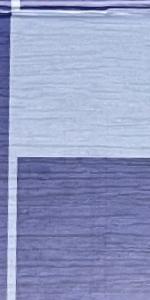
Label: Empty